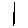
Label: line